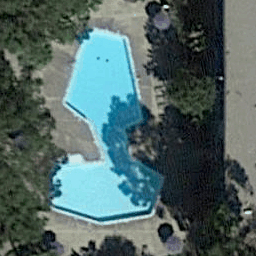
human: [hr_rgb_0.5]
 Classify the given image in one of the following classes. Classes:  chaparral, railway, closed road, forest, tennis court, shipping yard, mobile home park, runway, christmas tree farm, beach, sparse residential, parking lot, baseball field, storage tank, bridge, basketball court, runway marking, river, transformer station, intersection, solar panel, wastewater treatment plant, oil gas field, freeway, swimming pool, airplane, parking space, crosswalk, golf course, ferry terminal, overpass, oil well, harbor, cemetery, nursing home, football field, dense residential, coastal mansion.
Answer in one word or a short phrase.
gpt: swimming pool